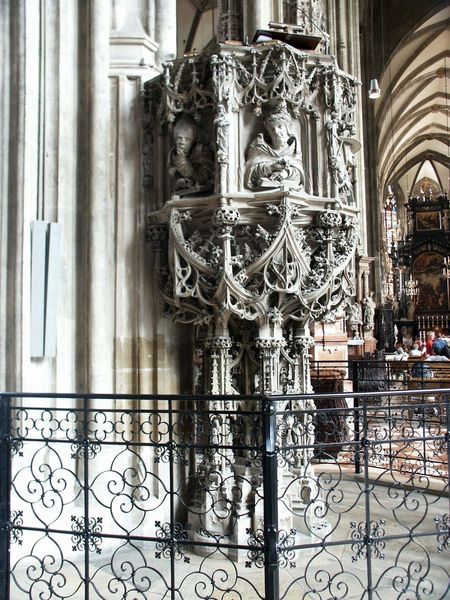
Titel: Kanzel
Künstler: Meister Pilgrim
Standort: Wien, Stephansdom (EU - AUT)
Schlagwörter: gott, menschen, blumen, grau, hell, marmor, säule, säulen, rot, zaun, architektur, stein, gitter, kirche, figur, mantel, gotik, bogen, bank, figuren, könig, verzierung, geländer, fotografie, bögen, eisen, gewölbe, bänke, kirchenschiff, sandstein, kanzel, jesus, heiliger, heilige, dornenkrone, absperrung, kazel, enkrone